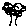
Label: tree